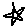
Label: star